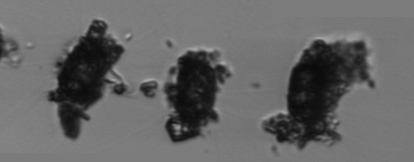
Label: Thalassiosira_TAG_external_detritus